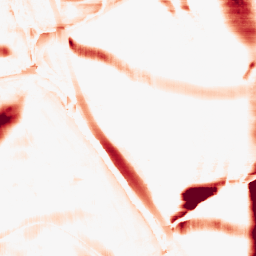
Category: morphological
Decomposition family: morphological_rect
Decomposition parameters: operation: opening
width: 50
height: 20
Upsampling method: sinc_hamming
Upsampling parameters: scale: 8
kernel_size: 16
Upsampling scale: 8